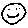
Label: smiley face